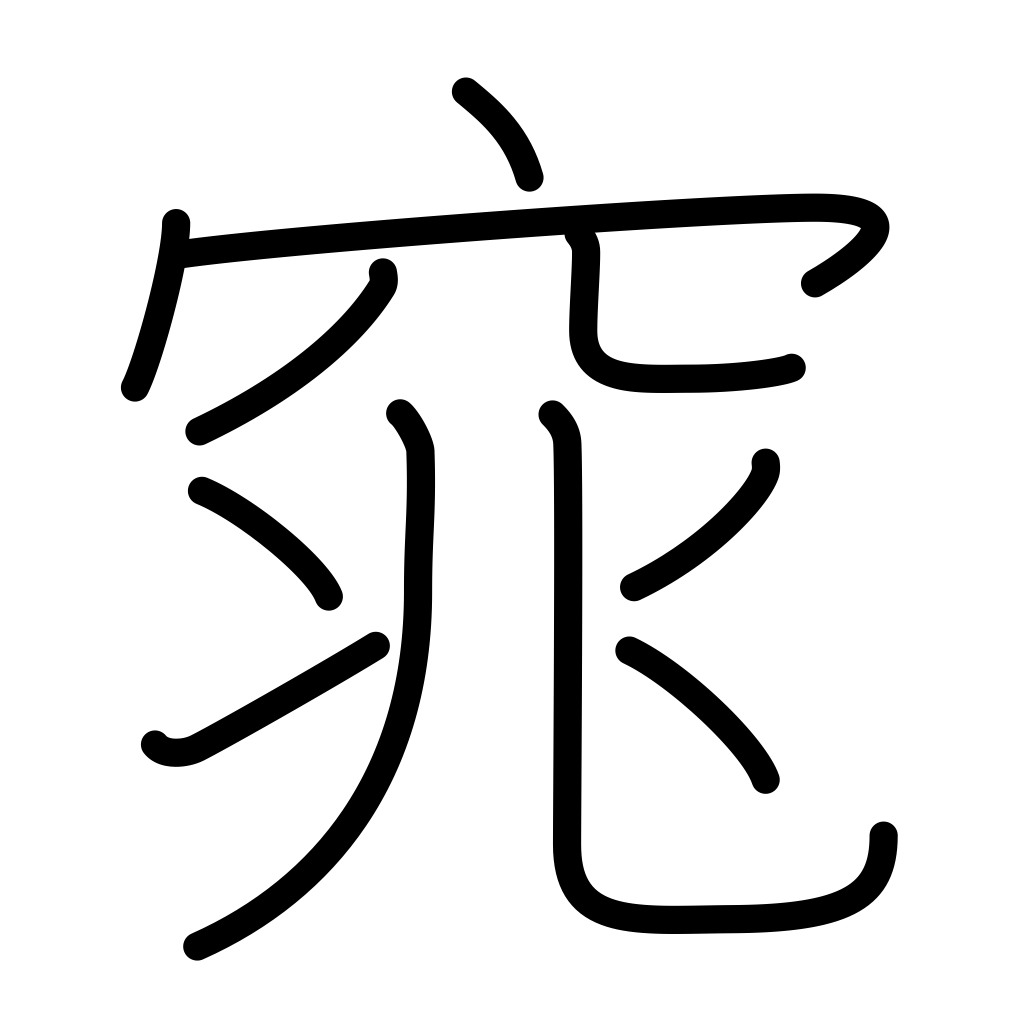
Meaning: quiet